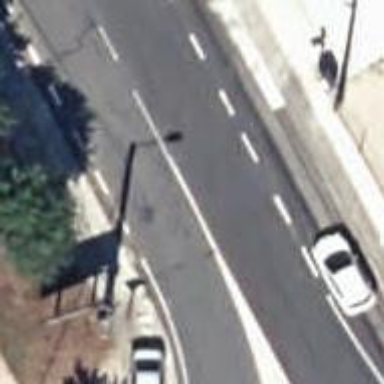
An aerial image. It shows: Sidewalk along the footway.